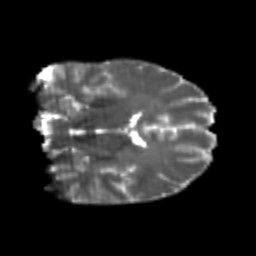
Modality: T2w
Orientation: coronal
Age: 22
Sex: male
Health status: healthy
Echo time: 0.074 s